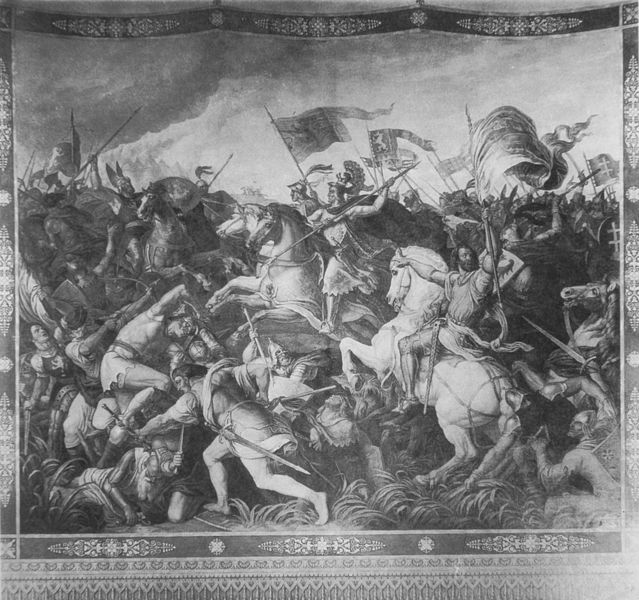
Titel: Rudolfs siegreiche Schlacht gegen Ottokar von Böhmen
Künstler: Julius Schnorr von Carolsfeld
Standort: München
Institution: Residenz
Schlagwörter: angriff, dunkel, feuer, himmel, kampf, schatten, weiß, wolken, menschen, sitzen, ausschnitt, bewegung, grau, hell, licht, männer, schwarz, szene, gras, gürtel, tier, tiere, tuch, wolke, menge, muster, ornament, teppich, bart, wand, mord, rahmen, tod, tot, vollbart, erde, gräser, rauch, boden, fransen, pflanzen, borte, seide, bauern, pferd, pferde, reiter, umrandung, chaos, beine, hufe, reiten, zaumzeug, zügel, liegen, düster, fahnen, fahne, flagge, laufen, weis, rand, saal, banner, brand, gewalt, krieg, schlacht, sturm, unwetter, wehen, wild, historienbild, könig, lanze, soldaten, bordüre, tapete, verkleidung, gobelin, wandteppich, detail, dekor, nägel, zeigen, fallen, foto, fotografie, photographie, schild, panzer, hängen, münchen, stürmen, druck, schwarz-weiß, schwert, schwerter, waffen, gemetzel, soldat, tote, waffe, getümmel, menschenmasse, tumult, degen, helm, ritter, rüstung, schimmel, photo, fries, römer, helme, brustpanzer, harnisch, sterben, kavallerie, ross, dramatik, eroberung, krieger, sturz, historienmalerei, schwingen, tapisserie, lanzen, ritterrüstung, feldherr, speer, speere, fresko, flaggen, töten, stange, kreig, quast, gewebe, bänder, gefallene, verwundete, schlagen, wandbehang, gewebt, verzierungen, stechen, chevaux, getummel, stürzen, schlachtfeld, galopp, standarte, steigen, aufbäumen, steigend, vasari, schilde, festons, standarten, landshut, fahnenstangen, infantrie, stürze, schlaufen, drapeaux, victoire, aufhängung, wittelsbacher, zustechen, bataille, dolche, knappen, textilkunst, aufhänger, werfen, aufbäumne, defaite, flag, franzogen, fusssoldaten, kriegsgetümmel, kroegsgetümmel, körpergewirr, lärm, schlachtengemälde, tappisserie, tepposh, trausnitz, wallen, wndbehang, wndverkleidung, schwearz, schwar-weiß, schlachtszene, wirkteppich